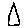
Label: triangle